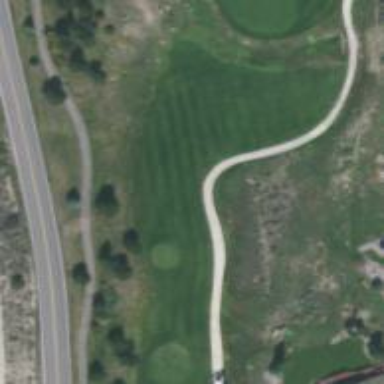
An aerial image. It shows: Path designated as golf cartpath. This is Golf Cart Path.